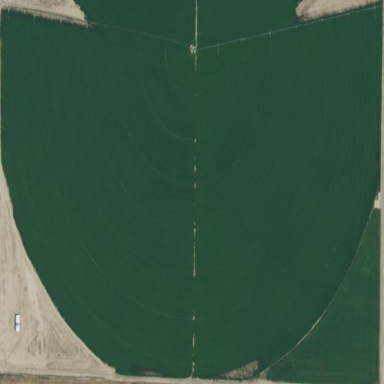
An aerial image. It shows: Farmland with pivot irrigation system.